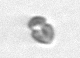
Label: Heterocapsa_rotundata